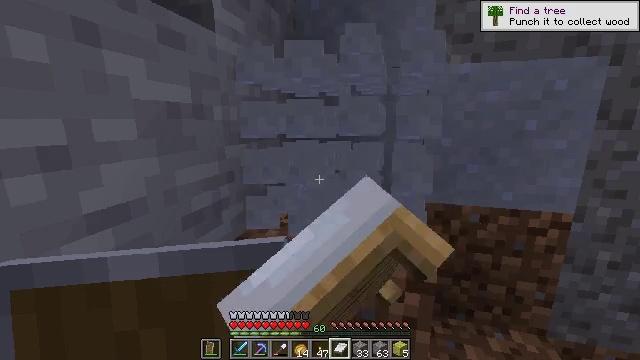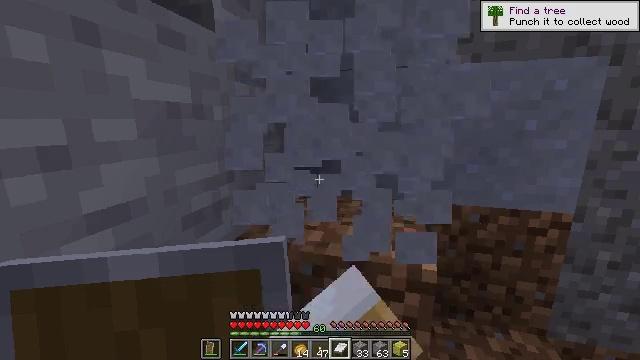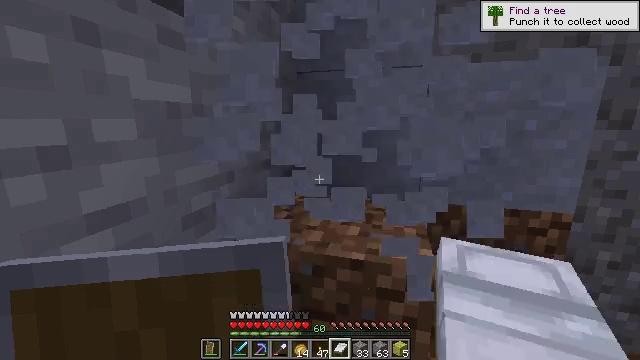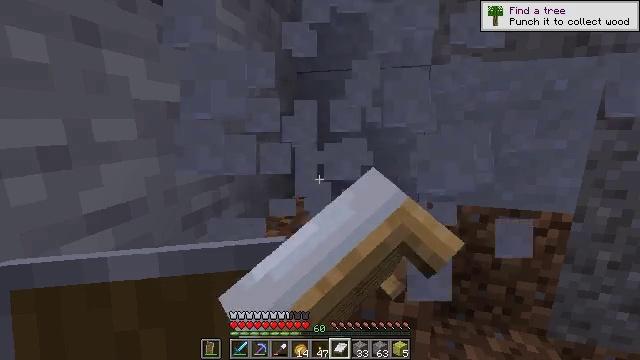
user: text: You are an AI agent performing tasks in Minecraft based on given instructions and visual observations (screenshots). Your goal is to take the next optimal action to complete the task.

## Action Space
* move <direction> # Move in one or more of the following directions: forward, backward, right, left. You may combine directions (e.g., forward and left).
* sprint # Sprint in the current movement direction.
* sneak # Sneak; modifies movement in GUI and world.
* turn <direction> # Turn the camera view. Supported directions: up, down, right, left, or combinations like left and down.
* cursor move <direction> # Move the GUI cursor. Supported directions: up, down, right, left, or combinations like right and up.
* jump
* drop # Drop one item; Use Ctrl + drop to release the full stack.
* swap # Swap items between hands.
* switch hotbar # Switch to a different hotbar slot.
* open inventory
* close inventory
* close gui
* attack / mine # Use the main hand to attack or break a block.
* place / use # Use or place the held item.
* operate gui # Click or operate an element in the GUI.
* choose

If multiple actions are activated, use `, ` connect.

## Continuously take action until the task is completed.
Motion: motion action
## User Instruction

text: Gather clay blocks.
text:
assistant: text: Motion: attack / mine
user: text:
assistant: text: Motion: attack / mine
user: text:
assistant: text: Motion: attack / mine
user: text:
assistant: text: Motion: attack / mine